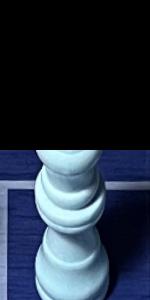
Label: King_White